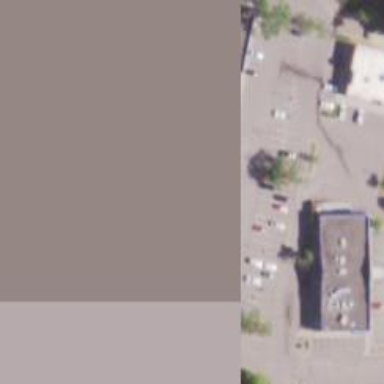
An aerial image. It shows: Veterinary facility.